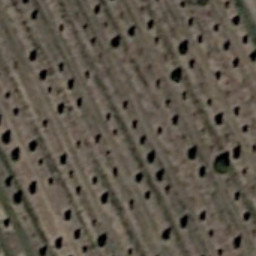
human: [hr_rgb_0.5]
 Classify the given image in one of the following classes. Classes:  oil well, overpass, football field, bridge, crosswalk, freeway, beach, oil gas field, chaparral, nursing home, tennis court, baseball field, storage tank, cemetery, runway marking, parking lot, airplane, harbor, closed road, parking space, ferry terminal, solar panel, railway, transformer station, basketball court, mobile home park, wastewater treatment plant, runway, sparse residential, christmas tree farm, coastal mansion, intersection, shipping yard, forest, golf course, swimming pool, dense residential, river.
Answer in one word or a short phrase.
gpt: christmas tree farm